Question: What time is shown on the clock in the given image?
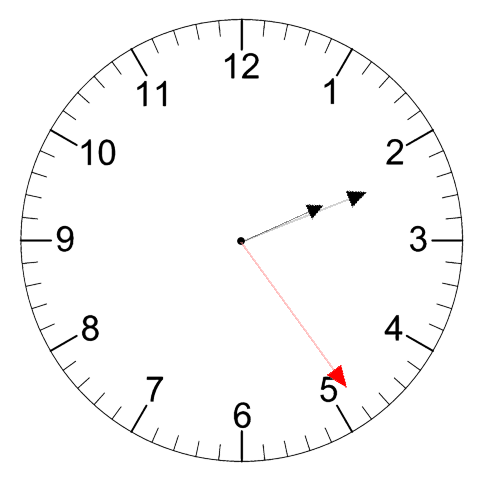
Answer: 02:11:24